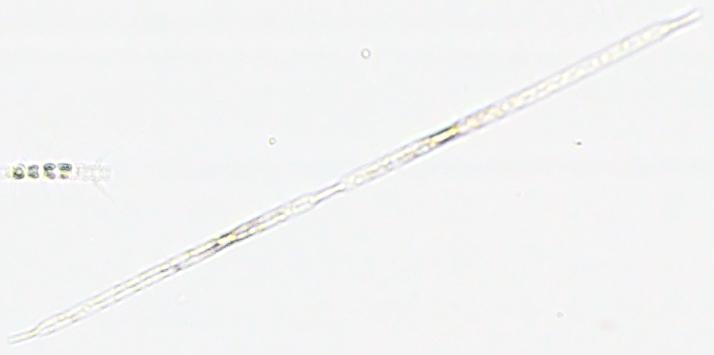
Label: Rhizosolenia